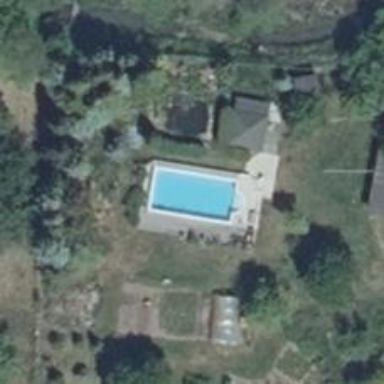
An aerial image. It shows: Swimming pool located in leisure land.